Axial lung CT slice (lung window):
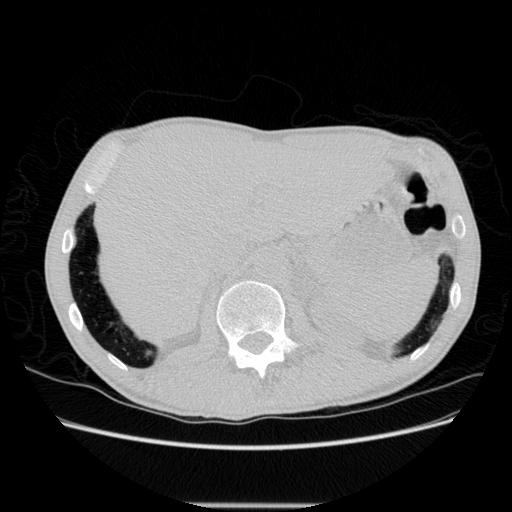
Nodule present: no